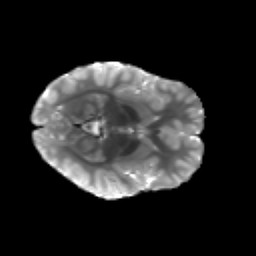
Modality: T2w
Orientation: axial
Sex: female
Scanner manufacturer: siemens
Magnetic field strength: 3 T
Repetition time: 5 s
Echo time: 0.071 s